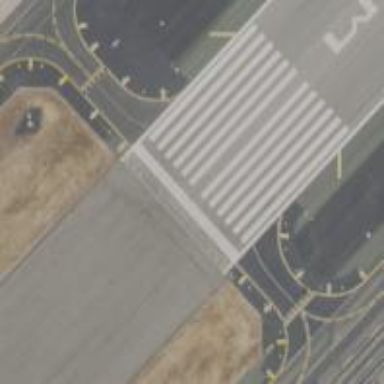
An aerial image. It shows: View of taxiway at the airport.